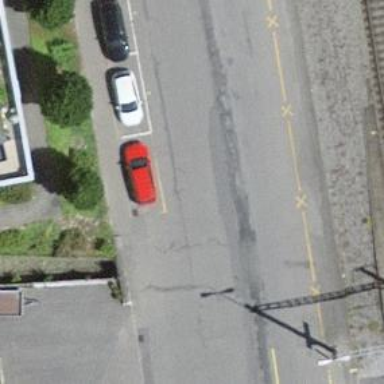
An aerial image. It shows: Car sharing facility.